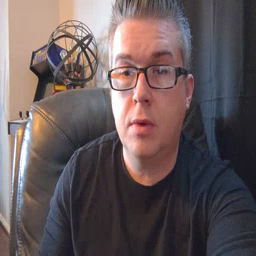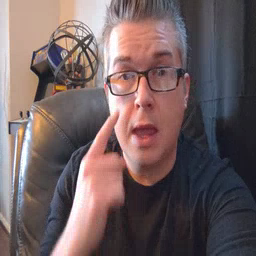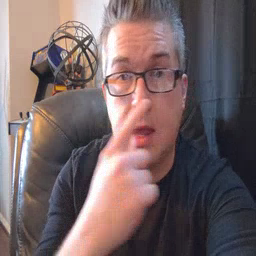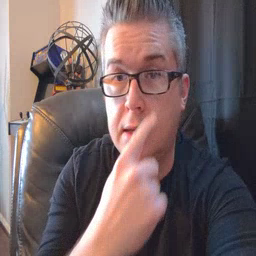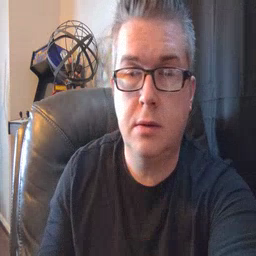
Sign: eye